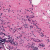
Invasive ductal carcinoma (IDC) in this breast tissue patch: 0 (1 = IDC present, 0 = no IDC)